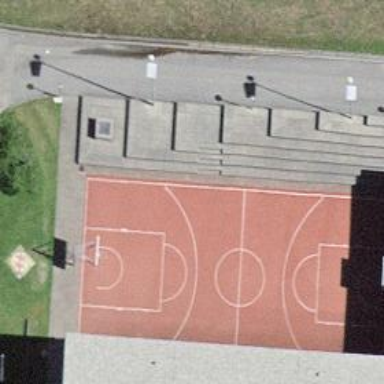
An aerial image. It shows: Basketball court located in leisure land pitch.